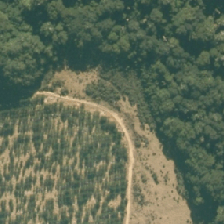
Land cover: manuka_kanuka